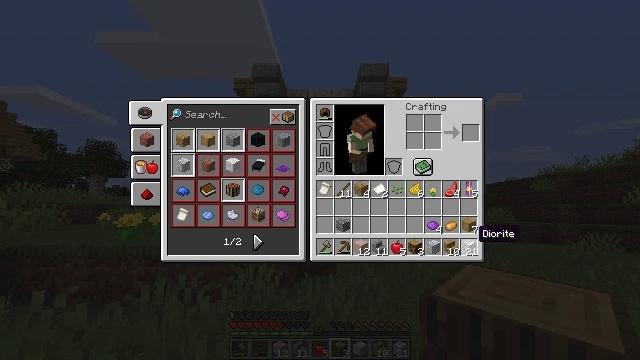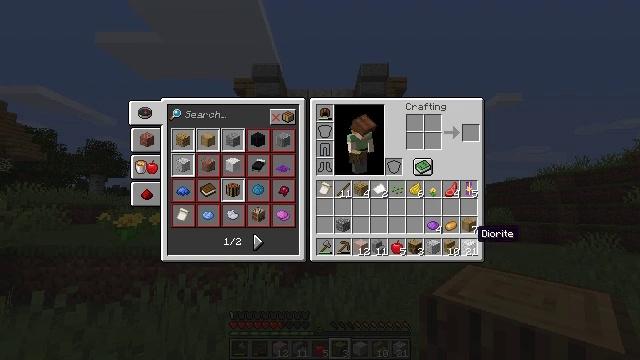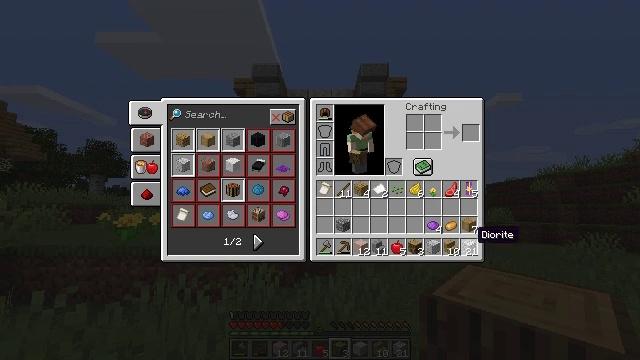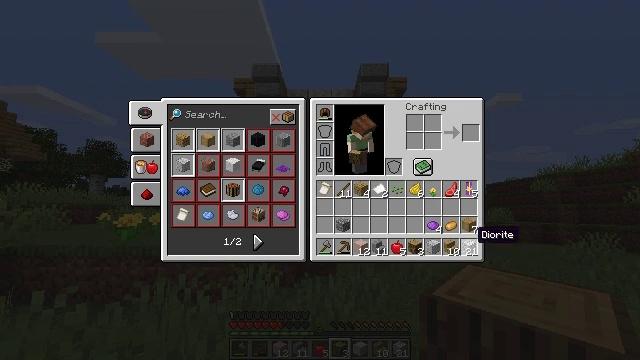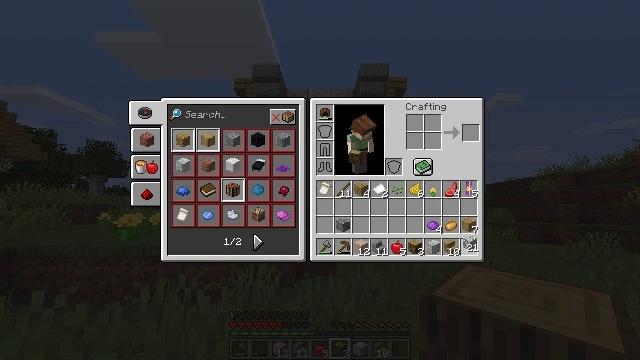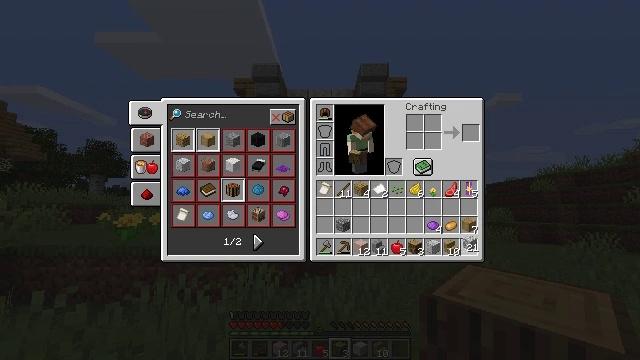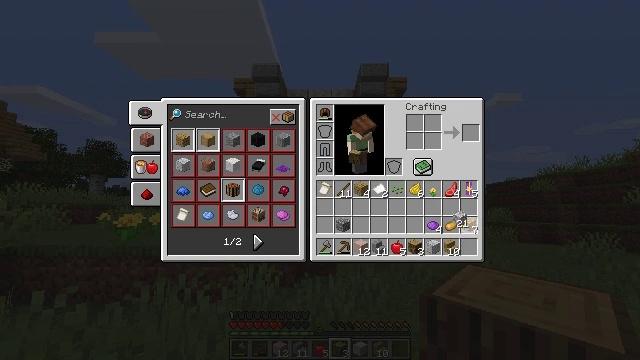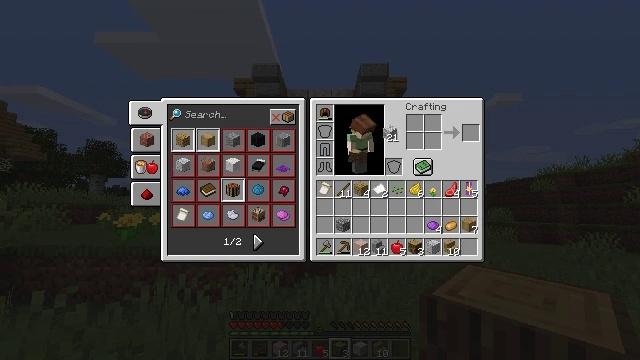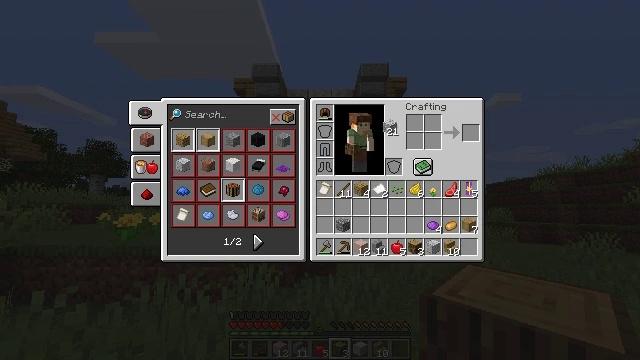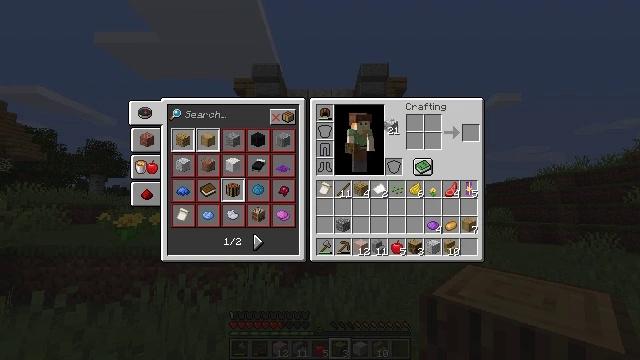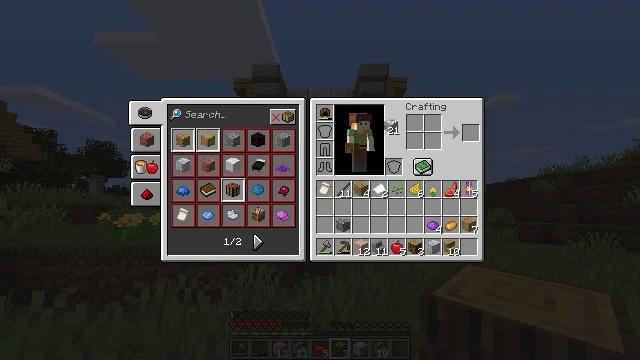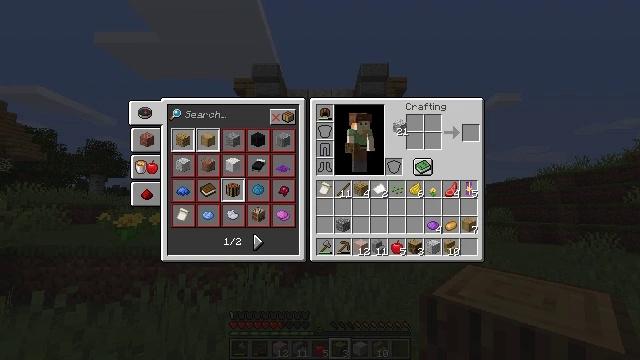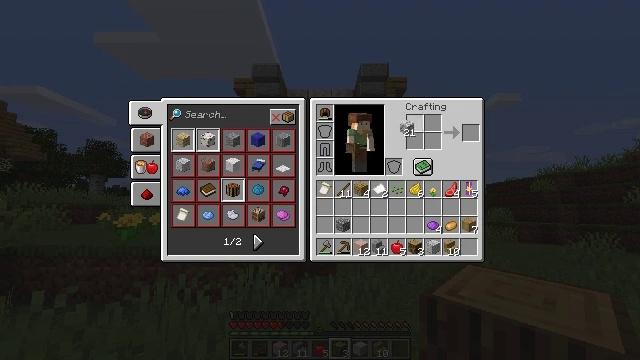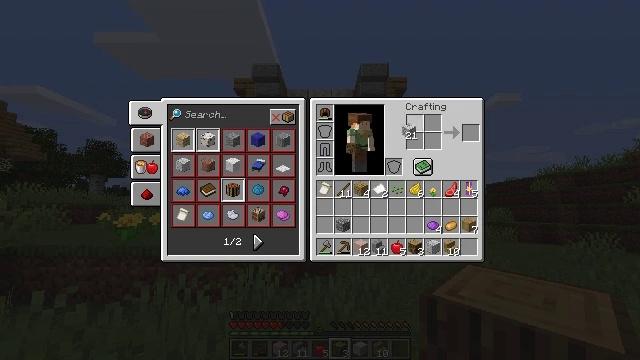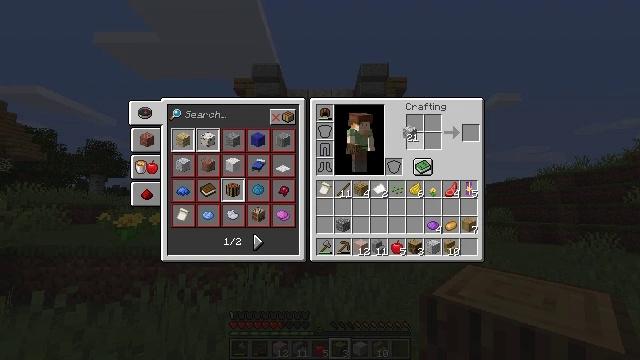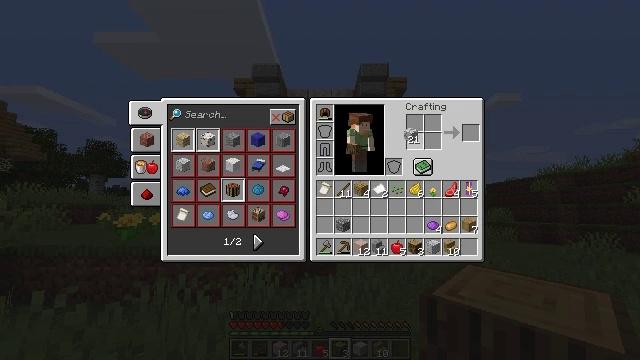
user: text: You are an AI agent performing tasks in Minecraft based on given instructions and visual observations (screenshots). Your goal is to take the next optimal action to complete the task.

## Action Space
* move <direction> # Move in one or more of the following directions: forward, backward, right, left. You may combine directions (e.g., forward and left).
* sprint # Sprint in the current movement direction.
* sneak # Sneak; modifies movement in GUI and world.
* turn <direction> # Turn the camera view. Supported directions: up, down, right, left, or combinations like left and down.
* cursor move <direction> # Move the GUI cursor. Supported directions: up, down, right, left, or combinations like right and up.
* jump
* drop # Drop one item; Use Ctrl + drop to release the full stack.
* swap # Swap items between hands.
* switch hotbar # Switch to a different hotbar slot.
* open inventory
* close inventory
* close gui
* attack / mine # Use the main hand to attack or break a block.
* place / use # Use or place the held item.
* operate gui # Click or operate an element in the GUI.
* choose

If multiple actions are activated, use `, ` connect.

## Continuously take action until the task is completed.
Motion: motion action
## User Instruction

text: Transform diorite into polished diorite using the crafting table.
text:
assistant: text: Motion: no_op
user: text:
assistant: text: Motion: no_op
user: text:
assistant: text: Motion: no_op
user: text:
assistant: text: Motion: operate gui
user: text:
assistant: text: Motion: operate gui
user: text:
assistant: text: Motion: cursor move left and up, operate gui
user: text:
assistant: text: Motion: cursor move left and up
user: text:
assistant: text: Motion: no_op
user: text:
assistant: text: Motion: no_op
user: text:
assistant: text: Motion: no_op
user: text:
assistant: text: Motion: cursor move right
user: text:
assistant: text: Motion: cursor move right
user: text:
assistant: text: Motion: no_op
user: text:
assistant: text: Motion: no_op
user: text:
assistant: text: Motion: no_op
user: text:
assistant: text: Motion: operate gui
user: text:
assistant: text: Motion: operate gui
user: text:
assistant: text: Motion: operate gui
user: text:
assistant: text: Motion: operate gui
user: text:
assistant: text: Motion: operate gui
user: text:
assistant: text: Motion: operate gui
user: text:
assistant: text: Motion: operate gui
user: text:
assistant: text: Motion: operate gui
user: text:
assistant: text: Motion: operate gui
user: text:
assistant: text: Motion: operate gui
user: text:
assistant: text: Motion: operate gui
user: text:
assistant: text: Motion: operate gui
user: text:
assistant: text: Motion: operate gui
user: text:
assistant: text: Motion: operate gui
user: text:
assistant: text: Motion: operate gui